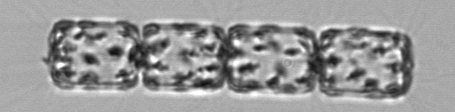
Label: Lauderia_annulata